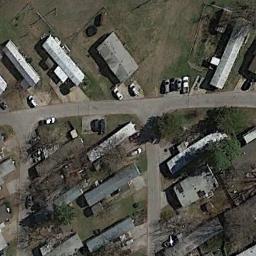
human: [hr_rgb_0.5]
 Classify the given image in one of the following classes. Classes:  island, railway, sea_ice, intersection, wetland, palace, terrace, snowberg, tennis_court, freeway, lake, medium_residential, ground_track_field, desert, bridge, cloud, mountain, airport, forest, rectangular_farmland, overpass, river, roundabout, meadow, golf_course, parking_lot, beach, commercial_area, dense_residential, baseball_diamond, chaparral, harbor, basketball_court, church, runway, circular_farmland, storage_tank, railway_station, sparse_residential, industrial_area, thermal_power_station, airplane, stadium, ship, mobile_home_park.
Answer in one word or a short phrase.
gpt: mobile_home_park